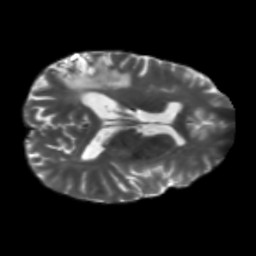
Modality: T2w
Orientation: axial
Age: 47
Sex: male
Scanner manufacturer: siemens
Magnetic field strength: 3 T
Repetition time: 5.47 s
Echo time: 0.0854 s